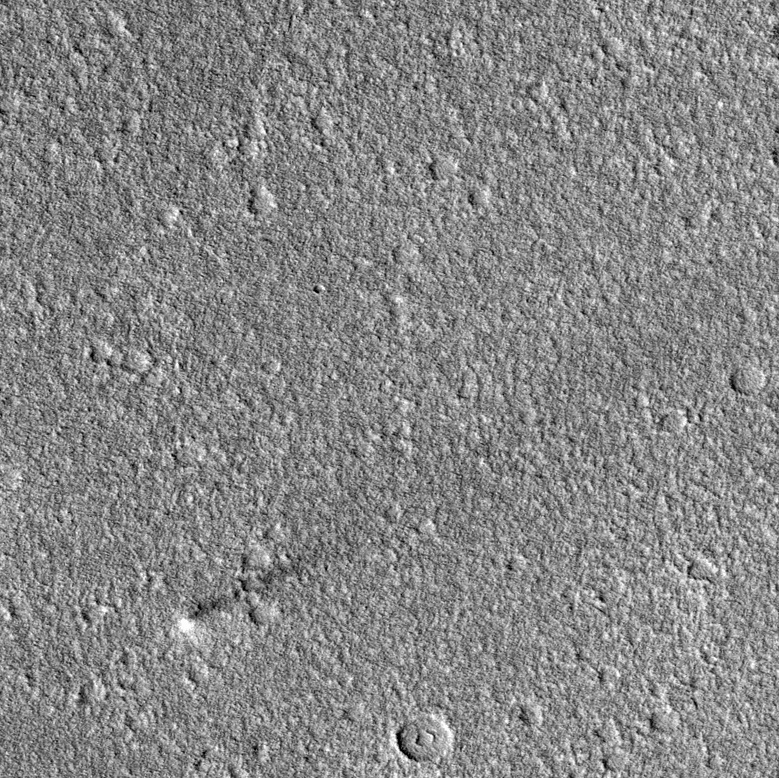
Label: dustdevil